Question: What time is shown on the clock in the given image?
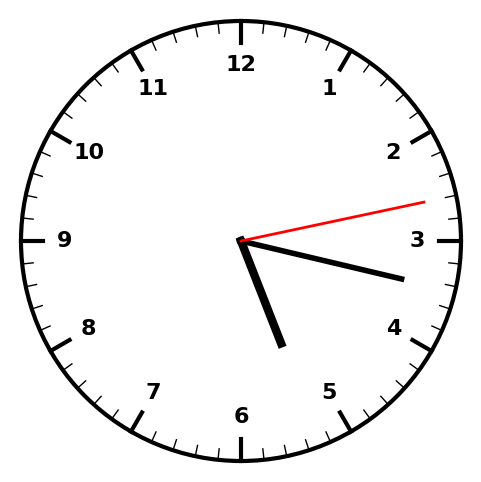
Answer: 05:17:13